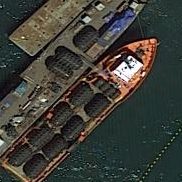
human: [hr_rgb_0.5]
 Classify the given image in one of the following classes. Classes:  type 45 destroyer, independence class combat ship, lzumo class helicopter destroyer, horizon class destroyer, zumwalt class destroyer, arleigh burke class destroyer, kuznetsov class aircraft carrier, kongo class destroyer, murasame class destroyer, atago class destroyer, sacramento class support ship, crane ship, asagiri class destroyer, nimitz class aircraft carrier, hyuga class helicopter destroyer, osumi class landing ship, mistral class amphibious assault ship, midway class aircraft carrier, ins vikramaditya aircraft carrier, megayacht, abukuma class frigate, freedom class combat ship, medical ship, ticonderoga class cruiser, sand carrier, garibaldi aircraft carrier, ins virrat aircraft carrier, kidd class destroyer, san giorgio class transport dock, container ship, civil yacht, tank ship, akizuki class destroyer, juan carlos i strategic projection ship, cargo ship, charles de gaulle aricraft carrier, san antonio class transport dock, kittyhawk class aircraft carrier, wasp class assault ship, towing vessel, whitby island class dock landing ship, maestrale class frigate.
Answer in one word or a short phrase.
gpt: Cargo ship